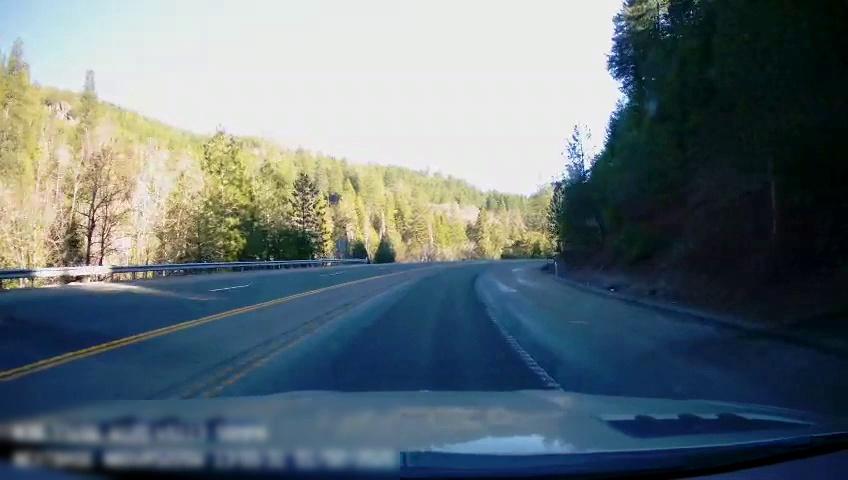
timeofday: Day
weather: Sunny
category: Drivable Space
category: Lanes | Opposite Lane
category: Lanes | Alternate Lane
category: Lanes | Opposite Lane
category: Lanes | Current Lane
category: Lanes | Alternate Lane
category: Lanes | Opposite Lane